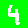
Digit: 4